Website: bh-photo
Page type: customer-info-address
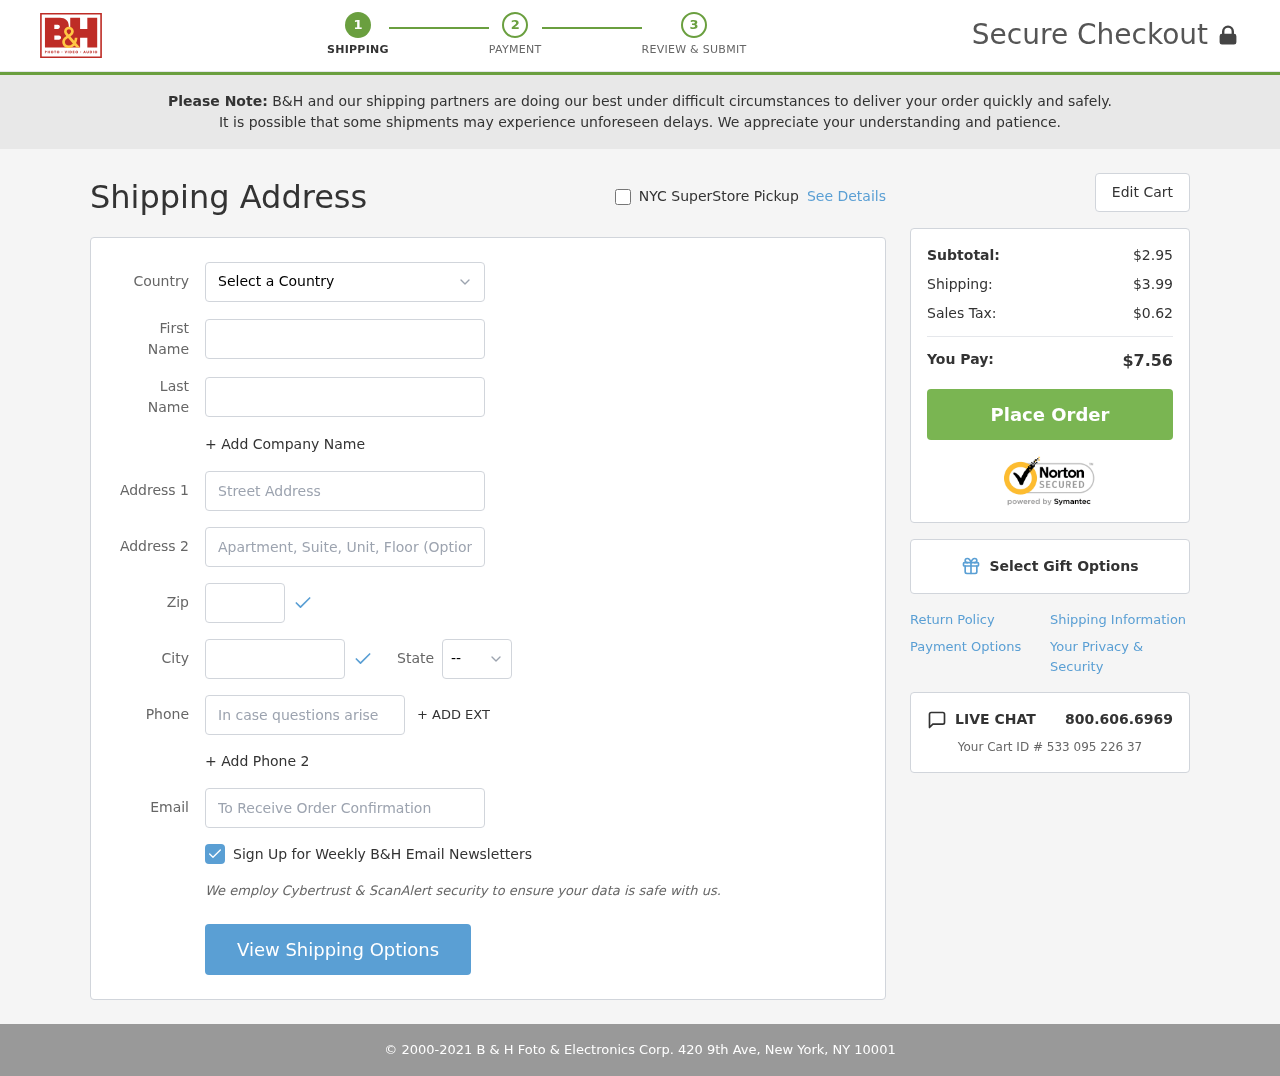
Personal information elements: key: PII_CITY
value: Smithport
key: PII_COUNTRY
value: United States
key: PII_EMAIL
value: rstone@hotmail.com
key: PII_FIRSTNAME
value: Robert
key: PII_LASTNAME
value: Stone
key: PII_PHONE
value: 2582311607
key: PII_POSTCODE
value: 97400
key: PII_STATE_ABBR
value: ID
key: PII_STREET
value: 4784 Donaldson Squares Apt. 569
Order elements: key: ORDER_SUBTOTAL
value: $2.95
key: ORDER_SHIPPING_COST
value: $3.99
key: ORDER_TAX
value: $0.62
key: ORDER_TOTAL
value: $7.56
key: ORDER_ID
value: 533 095 226 37